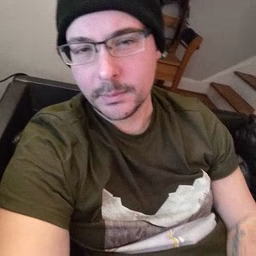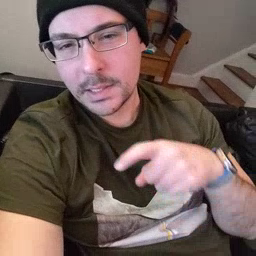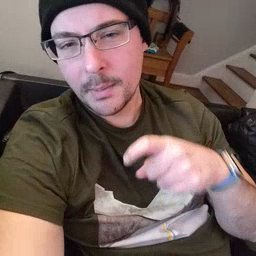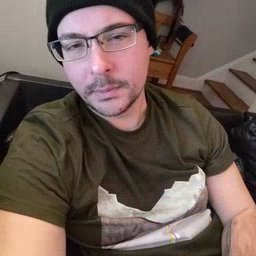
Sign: time